Question: I just started with Laravel and got stuck when I tried to retrieve values from databse and tried to output them on the view through the router. Here's my code in router:
'''
Route::get('/', function(){
$posts = DB::select("select title from posts");
return View::make("hello", $posts);
});
'''
Code in view using blade template:
'''
@extends('master')
@section('title')
@foreach ($posts as $post) {
{{ $post->title }}
@endforeach
@endsection
'''
I tried to check the query and it runs perfectly, but I get the undefined variable error on the viewed page.

What is it that I'm doing wrong and how do I correct it? Please help..
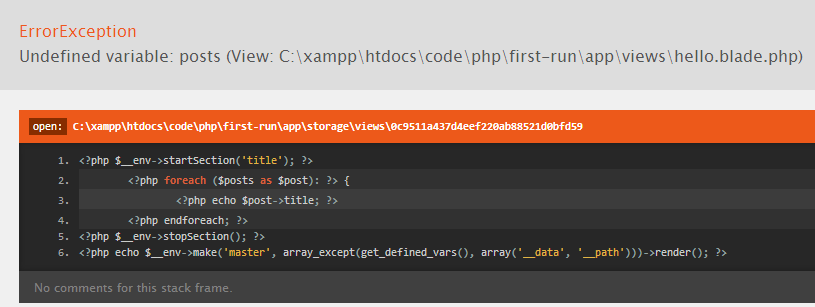
Answer: Try this:
'''
$posts = DB::select(DB::raw('SELECT title FROM posts'));
'''
or:
'''
$posts = DB::table('posts')->select('title')->get();
'''
And returning View:
'''
return View::make('hello', ['posts' => $posts]);
'''
You need to assign the '$posts' to a variable before sending to the view. In the above, the variable is 'posts'.